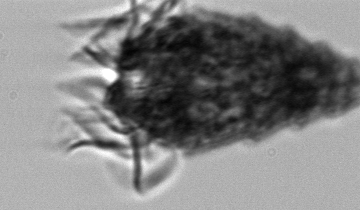
Label: Laboea_strobila